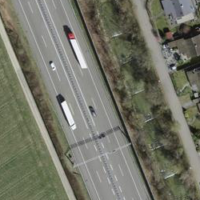
EUNIS habitat code: 57
Species observed at this site:
Tettigonia viridissima
Peribatodes rhomboidaria
Geum urbanum